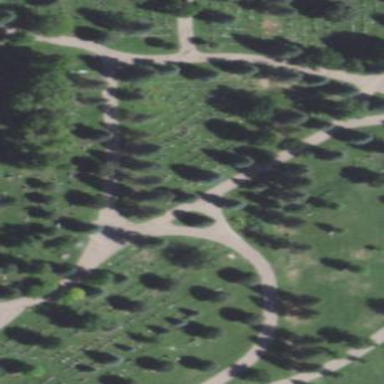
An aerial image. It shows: Sector in the cemetery.